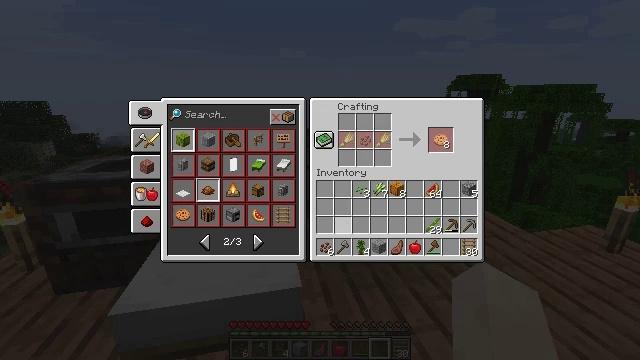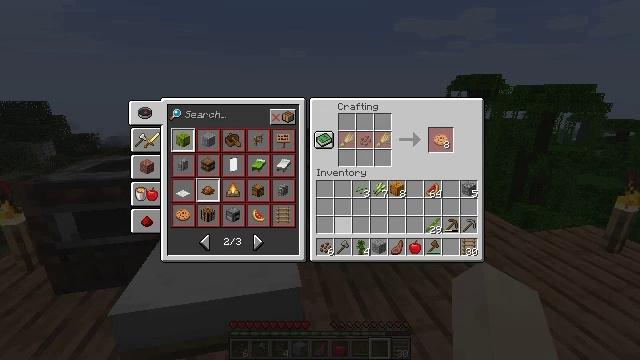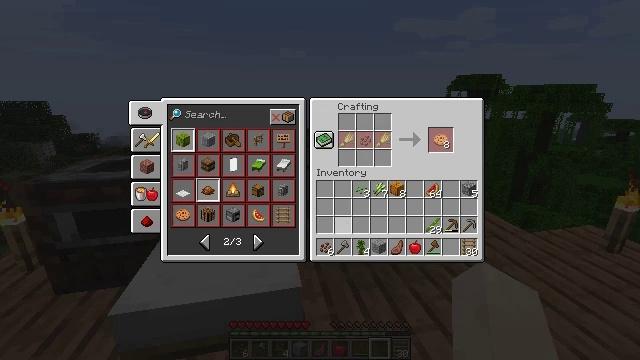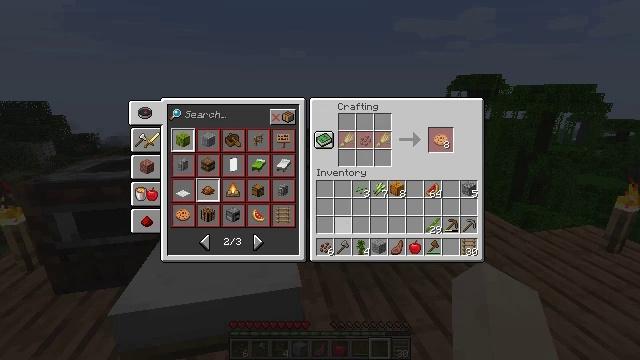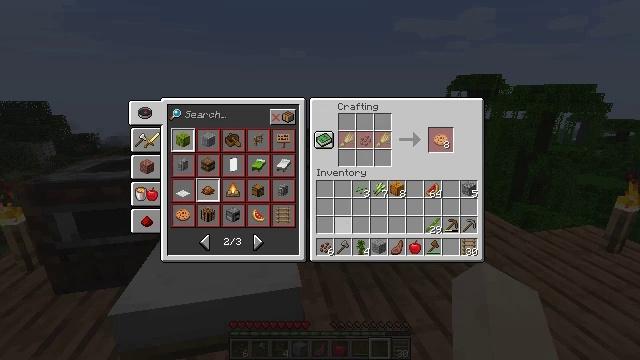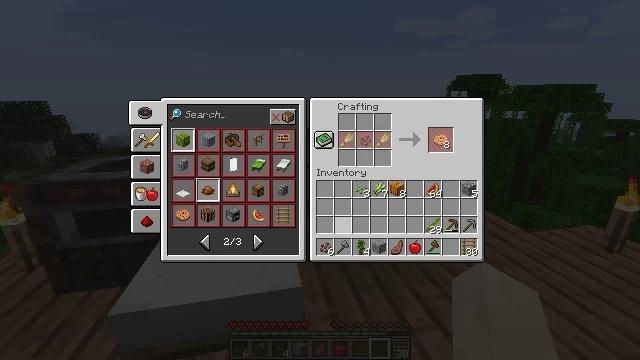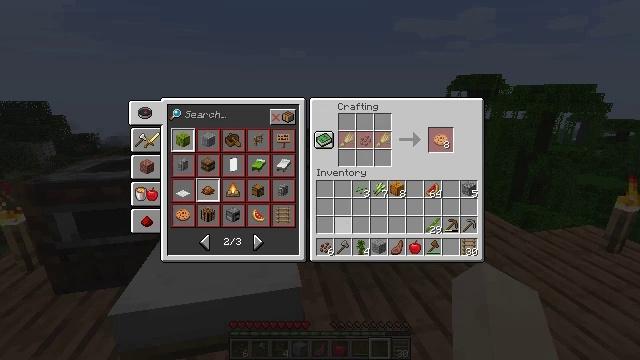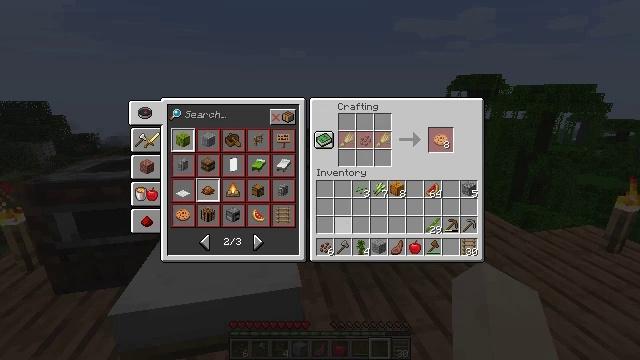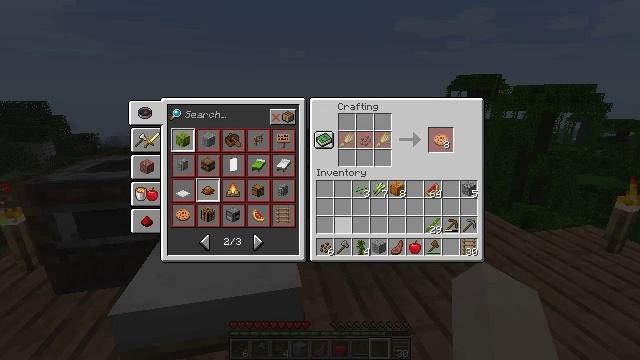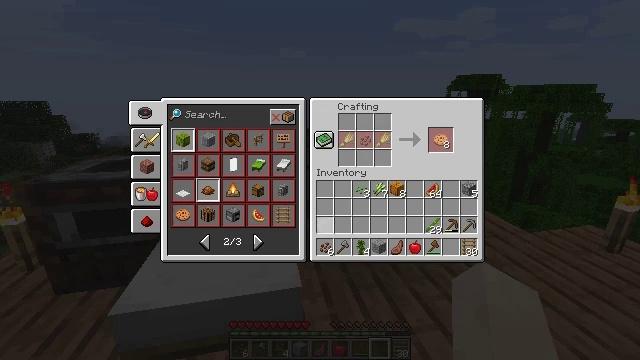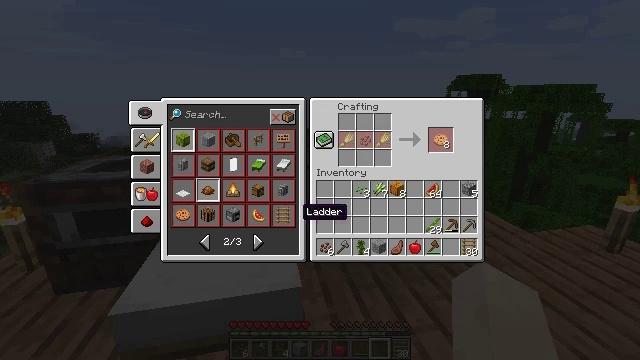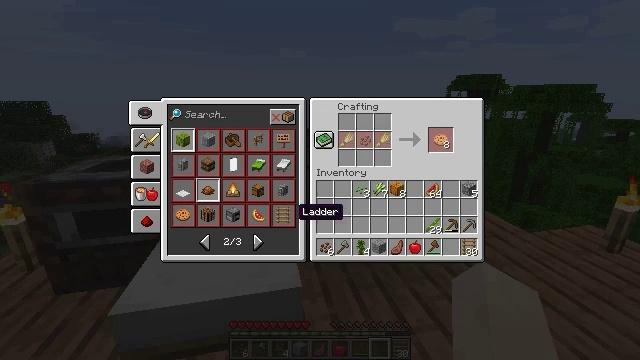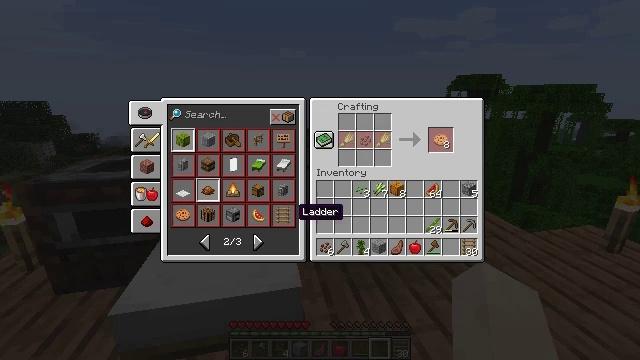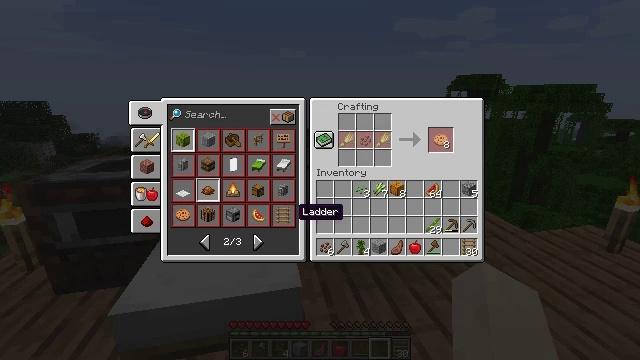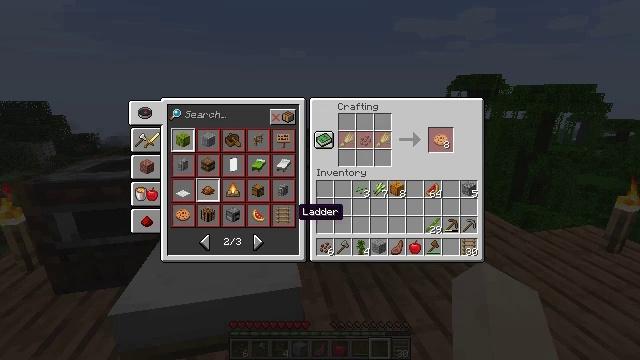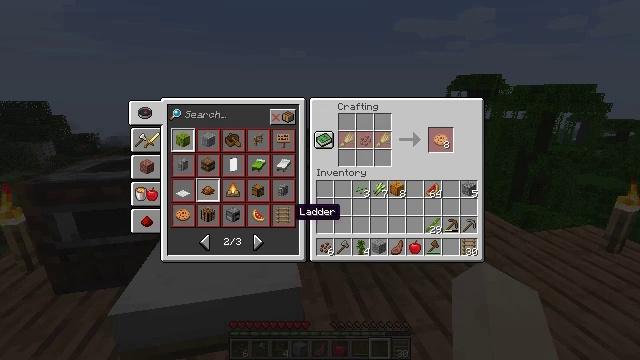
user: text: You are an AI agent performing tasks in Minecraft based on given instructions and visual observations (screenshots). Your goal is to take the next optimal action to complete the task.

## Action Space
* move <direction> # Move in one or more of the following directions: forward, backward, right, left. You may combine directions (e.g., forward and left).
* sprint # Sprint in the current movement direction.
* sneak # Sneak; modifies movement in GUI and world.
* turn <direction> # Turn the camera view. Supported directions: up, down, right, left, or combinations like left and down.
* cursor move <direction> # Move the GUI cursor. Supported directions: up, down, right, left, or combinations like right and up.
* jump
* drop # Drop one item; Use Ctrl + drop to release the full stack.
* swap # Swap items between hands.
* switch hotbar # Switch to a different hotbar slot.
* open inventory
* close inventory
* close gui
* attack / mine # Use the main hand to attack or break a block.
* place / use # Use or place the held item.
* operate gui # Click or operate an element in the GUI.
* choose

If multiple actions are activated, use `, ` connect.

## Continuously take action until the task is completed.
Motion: motion action
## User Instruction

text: Use sugarcane to craft sugar.
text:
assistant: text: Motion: no_op
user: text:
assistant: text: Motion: no_op
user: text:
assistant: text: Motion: no_op
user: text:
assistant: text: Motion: no_op
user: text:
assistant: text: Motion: no_op
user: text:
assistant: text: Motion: no_op
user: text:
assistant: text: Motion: no_op
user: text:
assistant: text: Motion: no_op
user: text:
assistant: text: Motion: cursor move left
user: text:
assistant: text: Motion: cursor move left
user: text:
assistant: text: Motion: no_op
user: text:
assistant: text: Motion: no_op
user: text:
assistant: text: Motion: no_op
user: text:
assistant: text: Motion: no_op
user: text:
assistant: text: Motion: no_op
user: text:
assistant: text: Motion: cursor move left
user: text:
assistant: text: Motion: cursor move left
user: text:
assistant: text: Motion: no_op
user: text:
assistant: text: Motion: no_op
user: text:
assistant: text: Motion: cursor move down
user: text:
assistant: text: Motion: no_op
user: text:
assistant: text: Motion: no_op
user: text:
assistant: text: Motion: no_op
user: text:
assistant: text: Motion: no_op
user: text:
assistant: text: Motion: no_op
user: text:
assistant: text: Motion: no_op
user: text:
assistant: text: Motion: no_op
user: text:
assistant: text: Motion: no_op
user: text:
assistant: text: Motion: no_op
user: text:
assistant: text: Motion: no_op